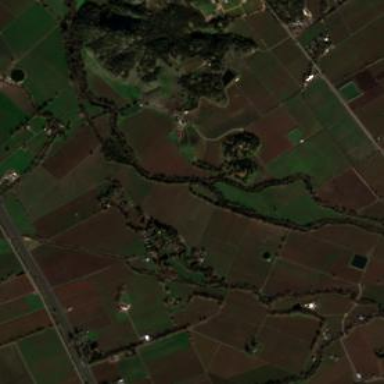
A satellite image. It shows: Vineyard with grape crops.